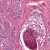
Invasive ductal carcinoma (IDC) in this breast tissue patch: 1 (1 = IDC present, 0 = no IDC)